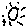
Label: sun